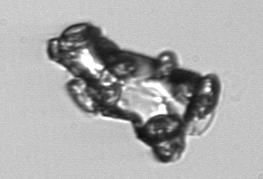
Label: Delphineis